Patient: sex M, age 76
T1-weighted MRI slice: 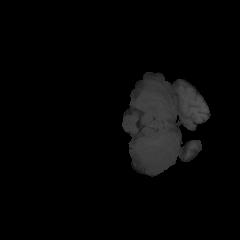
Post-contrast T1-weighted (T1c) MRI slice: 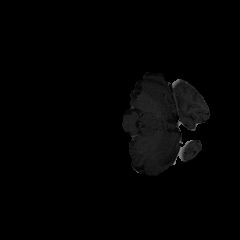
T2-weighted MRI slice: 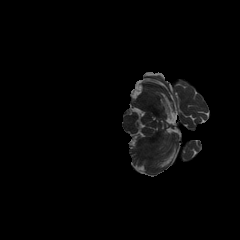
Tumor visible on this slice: no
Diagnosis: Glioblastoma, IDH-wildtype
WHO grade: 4